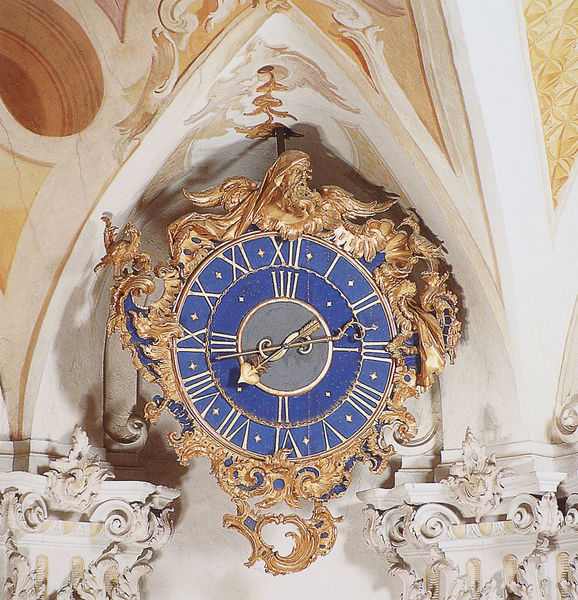
Titel: Sonnenzeituhr, sog. “Salemer Uhr”
Standort: Birnau am Bodensee, Wallfahrtskirche (EU - D - BW)
Schlagwörter: blau, blätter, flügel, gott, kopf, mann, vogel, weiß, marmor, raum, schmuck, säule, säulen, blick, tier, ornament, bart, barock, mensch, rahmen, stein, kirche, gold, decke, kreis, rund, engel, putte, skulptur, bogen, detail, ziffern, floral, ornamente, verzierung, wandgemälde, uhr, stuck, plastik, foto, hängen, vergoldet, plastisch, kapitelle, kapitell, schnitzerei, voluten, ziffer, spitzbogen, korinth, herz, volute, zeit, roccoco, zeiger, zifferblatt, ziffernblatt, draht, sakral, römisch, aufsatz, latein, uhrwerk, rococo, bpgen, flügle, amm, zeitmesser, sankt gallen, lateinische buchstaben, lateinische nummern